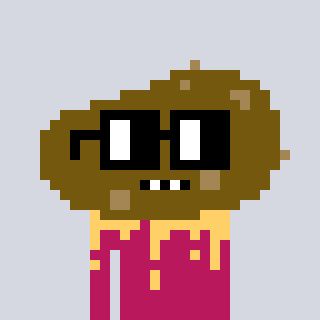
a pixel art character with square black glasses, a potato-shaped head and a darkpink-colored body on a cool background